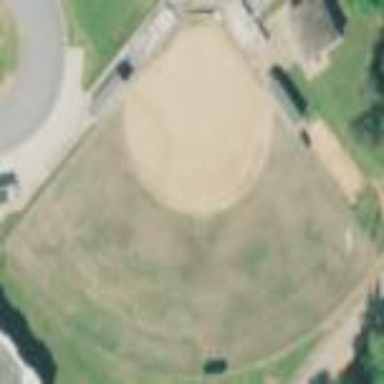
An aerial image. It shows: Baseball pitch for leisure land activities.